Field crop: maize
Growth stage: 2
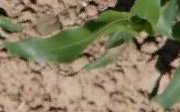
Species: maize